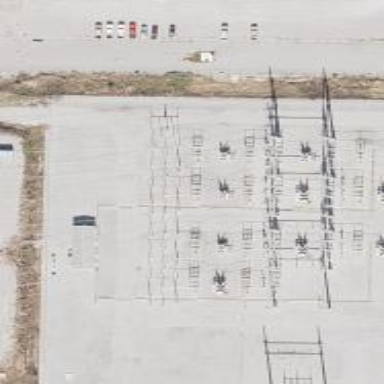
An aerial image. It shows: Switch used for power control.